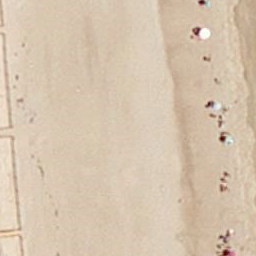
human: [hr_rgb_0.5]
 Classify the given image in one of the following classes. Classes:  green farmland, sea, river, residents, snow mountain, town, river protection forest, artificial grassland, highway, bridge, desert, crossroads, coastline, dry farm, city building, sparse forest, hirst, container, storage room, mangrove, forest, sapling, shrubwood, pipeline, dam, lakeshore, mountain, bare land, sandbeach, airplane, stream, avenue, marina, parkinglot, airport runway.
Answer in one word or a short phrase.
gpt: sandbeach